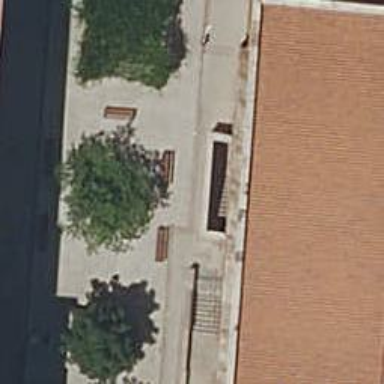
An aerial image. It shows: Brown bench in the vicinity.